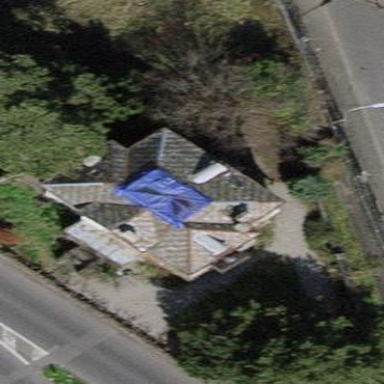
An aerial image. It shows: Detached building.